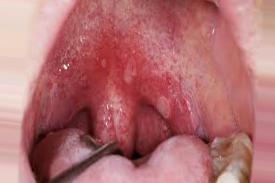
Condition: Mouth Ulcer